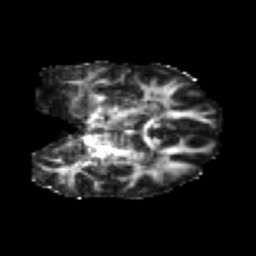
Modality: FA
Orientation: coronal
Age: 20
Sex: female
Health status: healthy
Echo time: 0.074 s